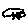
Label: tree